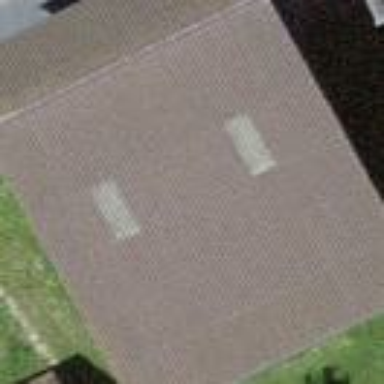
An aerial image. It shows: Shed building.